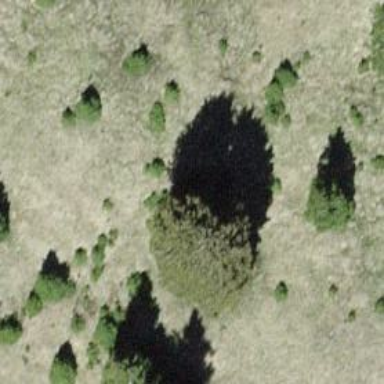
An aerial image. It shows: Beautiful tree in nature.